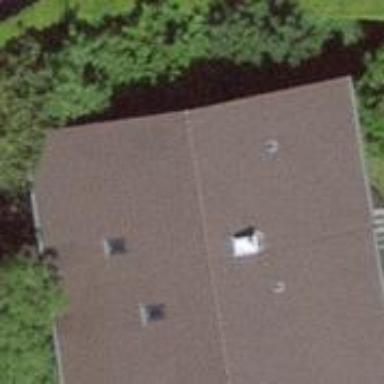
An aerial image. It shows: Residential building.